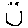
Label: smiley face